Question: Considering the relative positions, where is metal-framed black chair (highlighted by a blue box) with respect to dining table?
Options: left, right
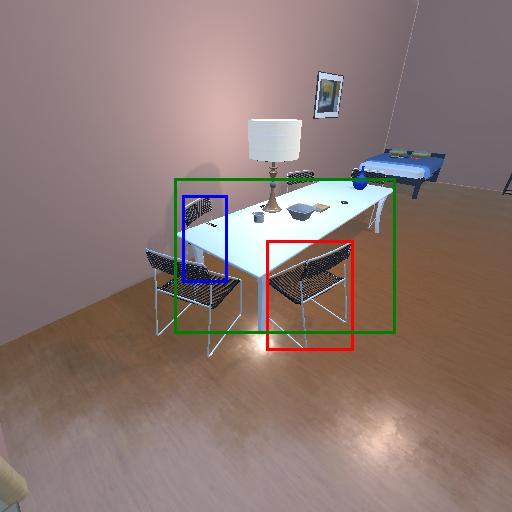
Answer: left